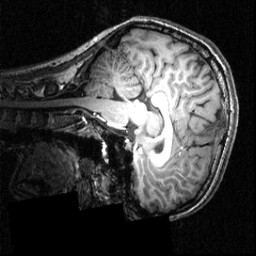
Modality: T1w
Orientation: sagittal
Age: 20
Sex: female
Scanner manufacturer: siemens
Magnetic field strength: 3.951 T
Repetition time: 1.5 s
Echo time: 0.00335 s